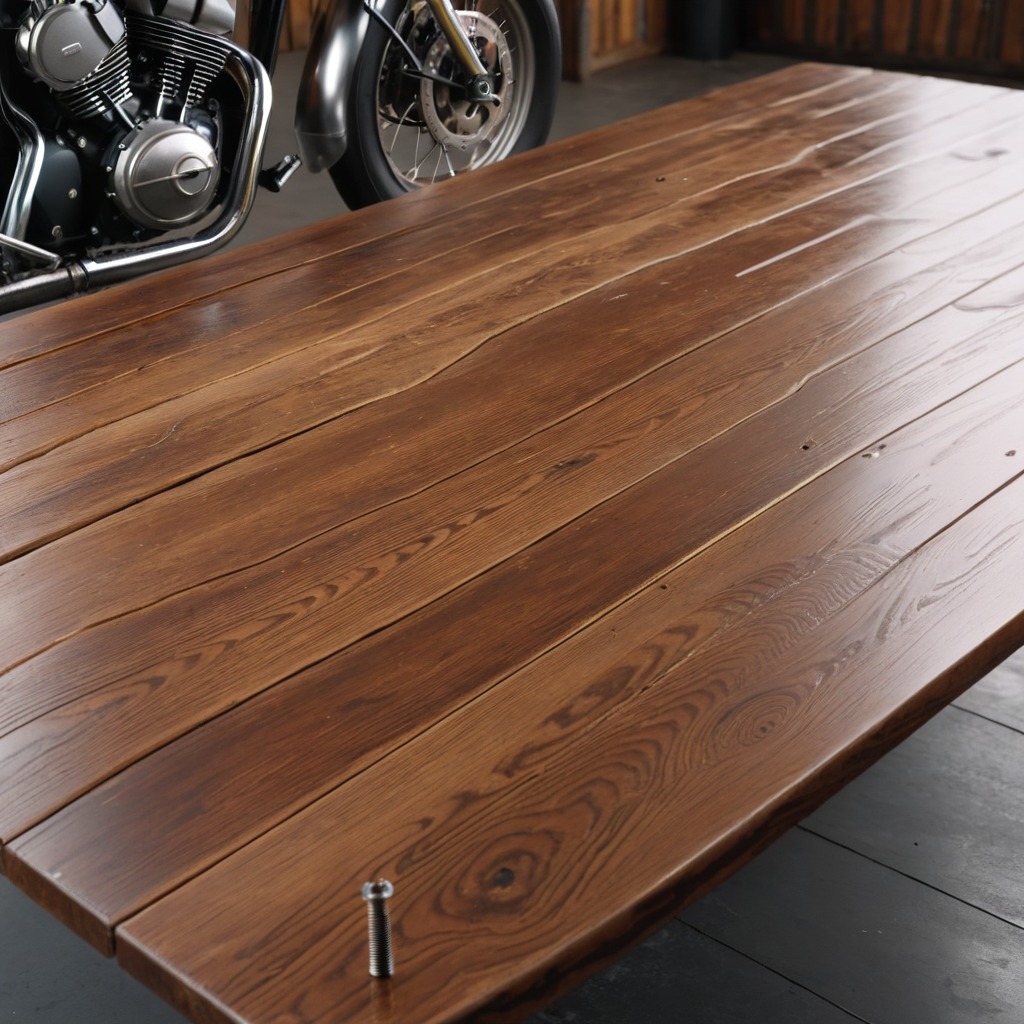
A metal screw is lying on the oil-spilled wooden table in a vintage motorcycle garage.